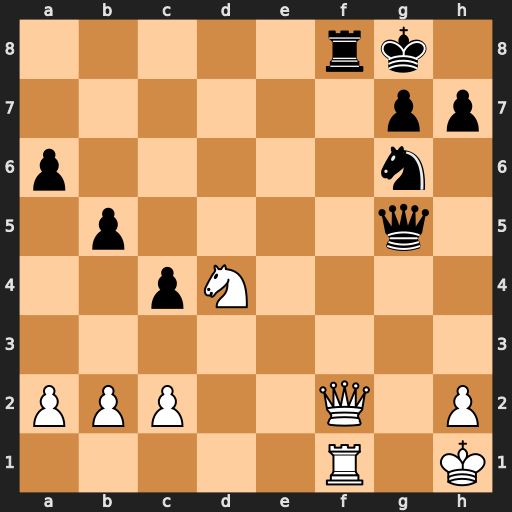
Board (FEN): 5rk1/6pp/p5n1/1p4q1/2pN4/8/PPP2Q1P/5R1K
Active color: w
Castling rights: -
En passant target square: -
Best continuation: Qxf8+ Nxf8 Rxf8+ Kxf8 Ne6+ Ke7 Nxg5